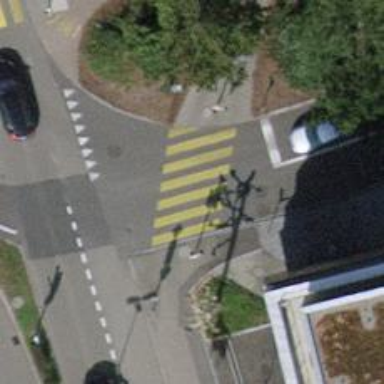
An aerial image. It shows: Footway with marked crossing. The surface is asphalt.